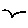
Label: bird